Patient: sex M, age 42
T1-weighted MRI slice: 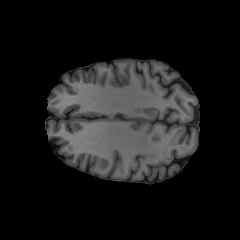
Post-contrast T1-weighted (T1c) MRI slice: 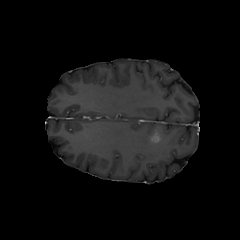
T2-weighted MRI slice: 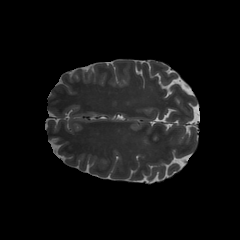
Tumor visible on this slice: yes
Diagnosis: Glioblastoma, IDH-wildtype
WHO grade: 4